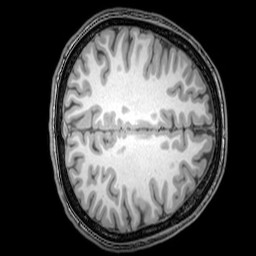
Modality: T1w
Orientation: axial
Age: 20
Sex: male
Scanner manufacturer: philips
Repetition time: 0.008243 s
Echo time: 0.0038 s